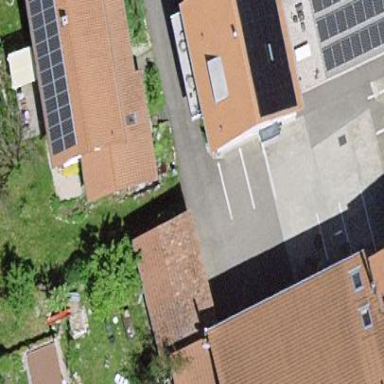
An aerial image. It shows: Parking area.